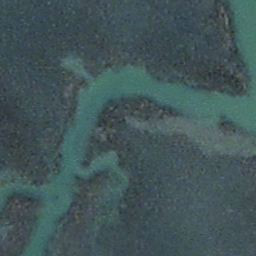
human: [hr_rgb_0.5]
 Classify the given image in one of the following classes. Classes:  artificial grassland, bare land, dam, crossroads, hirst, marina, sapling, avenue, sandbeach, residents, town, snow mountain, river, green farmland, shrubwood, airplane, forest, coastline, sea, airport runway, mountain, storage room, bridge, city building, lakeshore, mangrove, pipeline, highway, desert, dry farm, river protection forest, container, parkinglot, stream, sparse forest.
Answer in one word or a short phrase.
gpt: stream